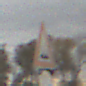
Verkehrszeichen: UnebeneFahrbahn
Zusatzzeichen unten: Ueberholverbot
Umgebung: Outdoor, Nature
Tageszeit: MorningAfternoon
Wetter: Overcast
Licht: Natural
Jahreszeit: NotSpecified
Kontrast: LowContrast